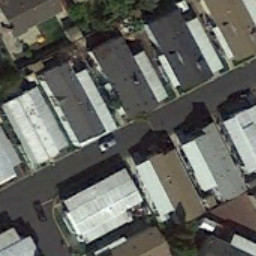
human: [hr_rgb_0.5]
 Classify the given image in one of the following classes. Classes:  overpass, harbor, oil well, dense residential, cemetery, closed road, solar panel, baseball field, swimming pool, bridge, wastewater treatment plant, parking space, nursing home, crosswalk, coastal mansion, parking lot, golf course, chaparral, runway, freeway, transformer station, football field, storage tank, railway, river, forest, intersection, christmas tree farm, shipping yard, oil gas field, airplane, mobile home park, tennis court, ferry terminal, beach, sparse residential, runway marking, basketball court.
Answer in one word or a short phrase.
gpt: mobile home park